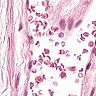
Metastatic tissue present: no